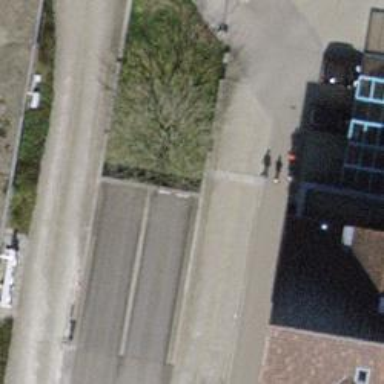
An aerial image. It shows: Parking aisle with concrete surface.